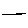
Label: line